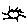
Label: sun